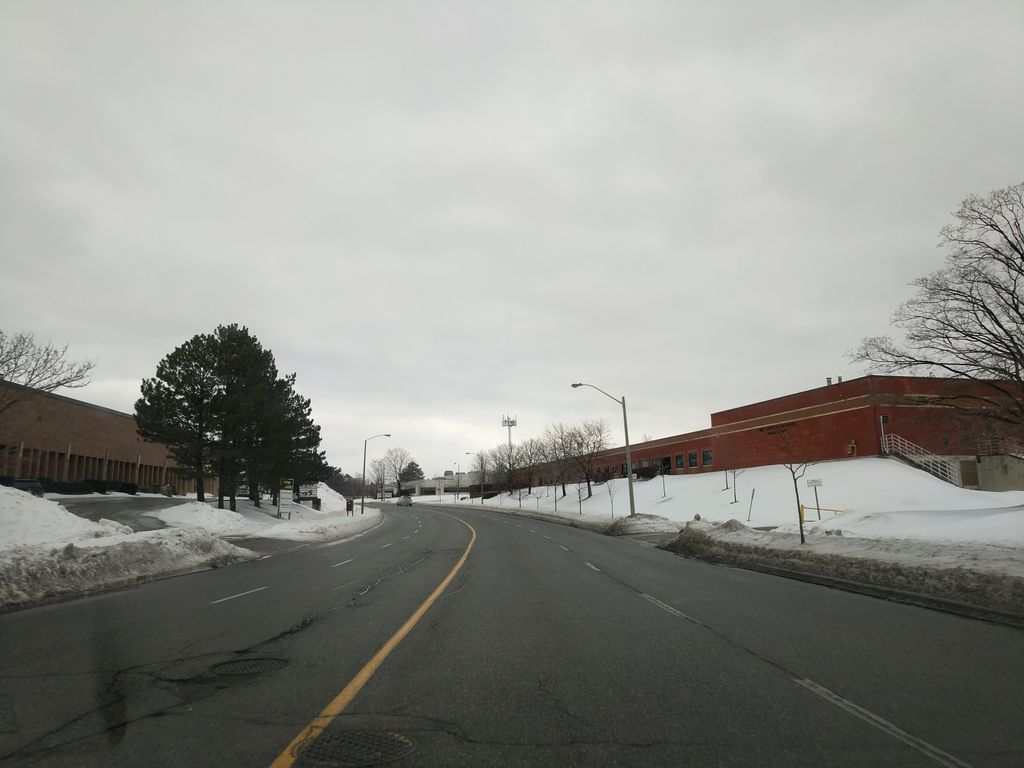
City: toronto